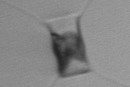
Label: Chaetoceros_similis